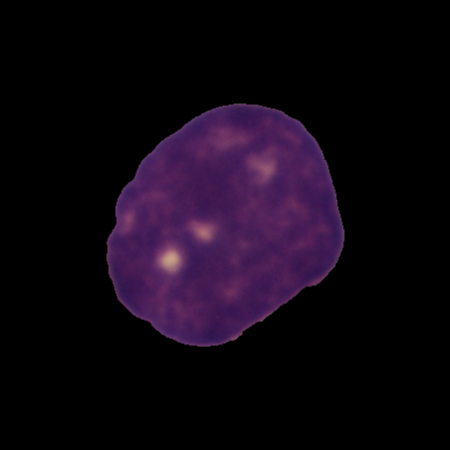
Label: cancer